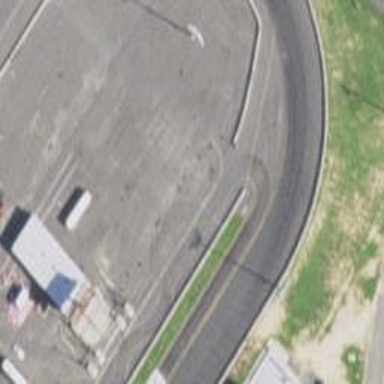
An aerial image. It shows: Motor sport raceway.